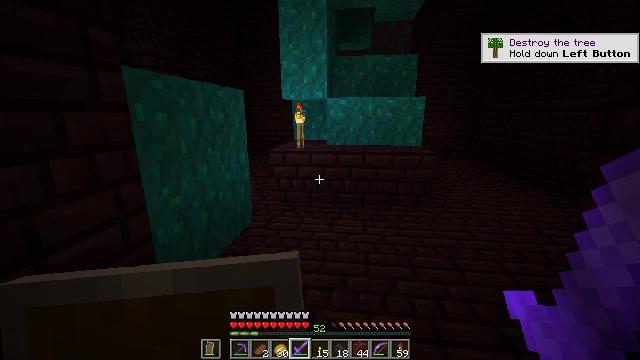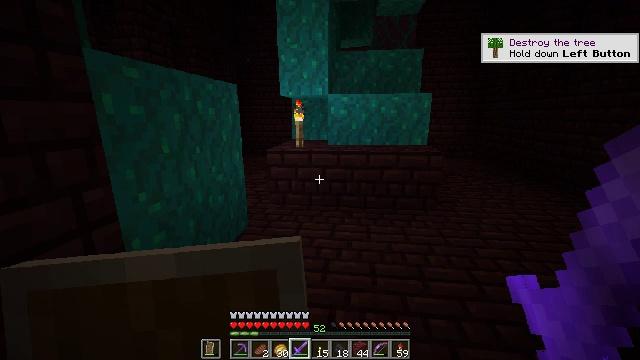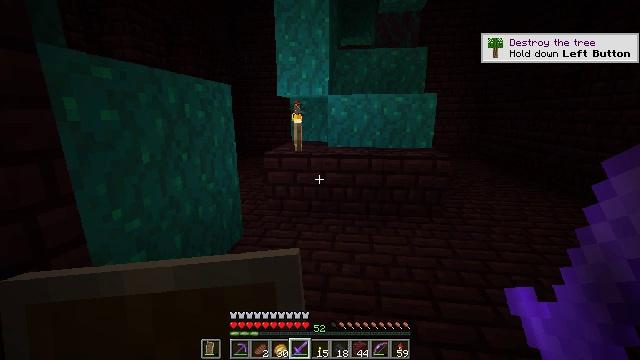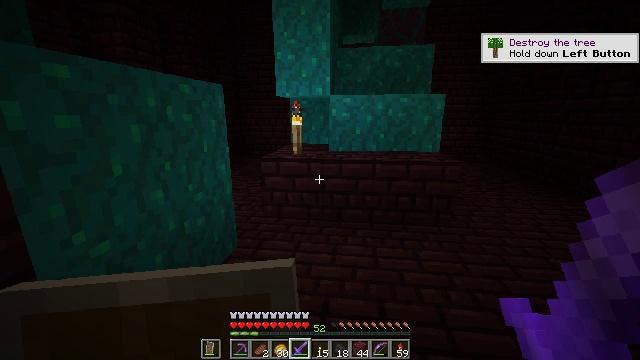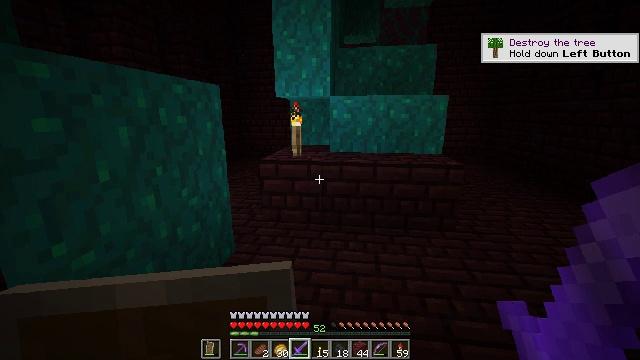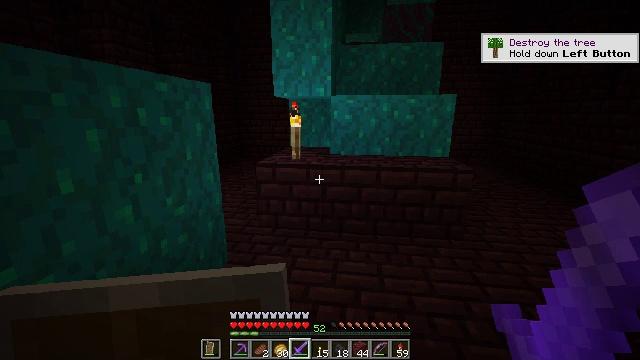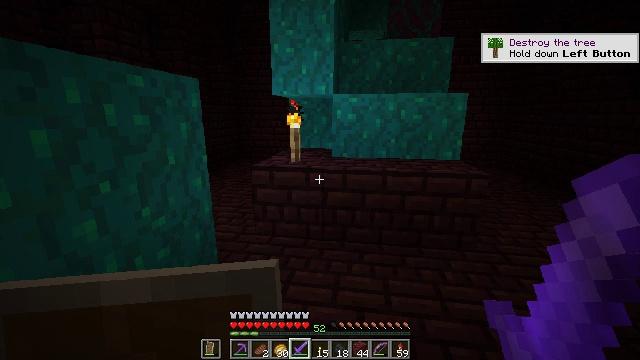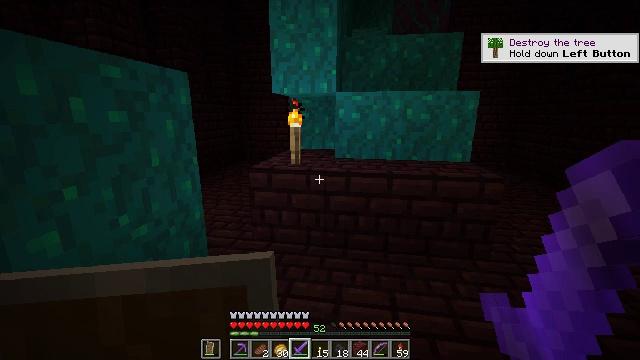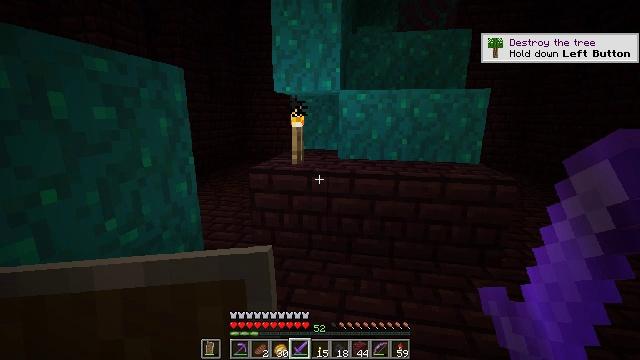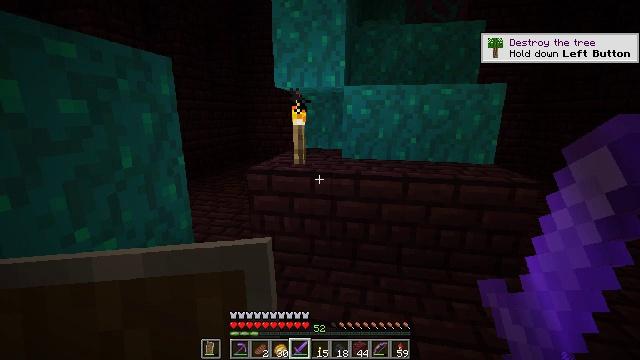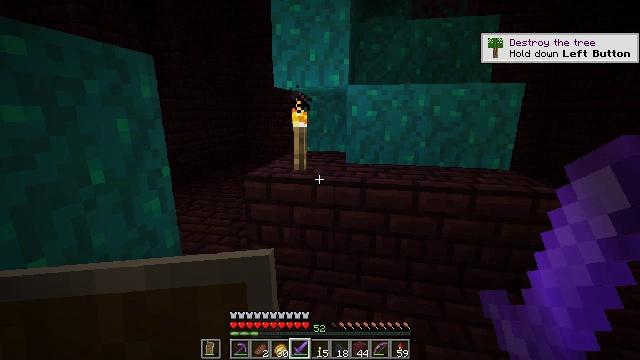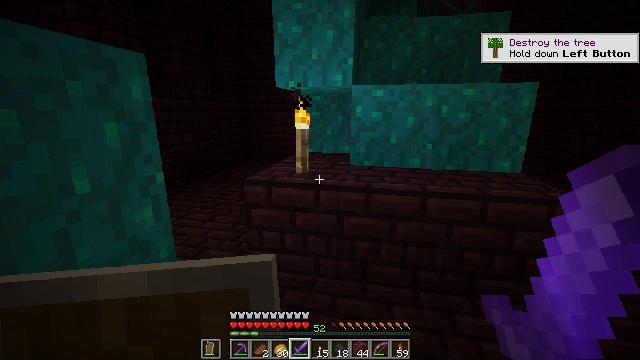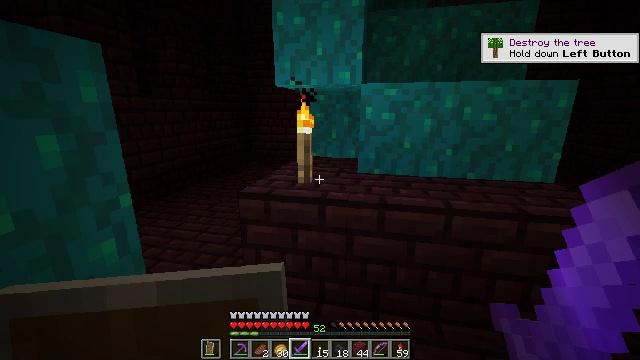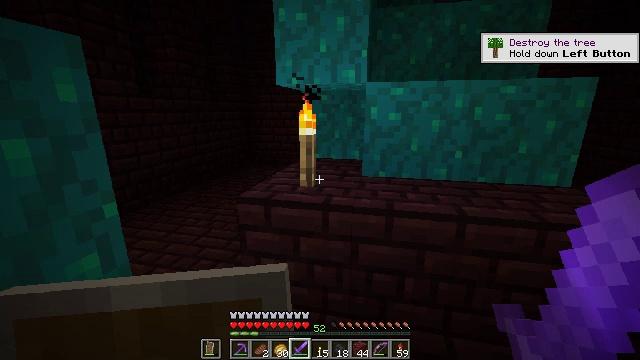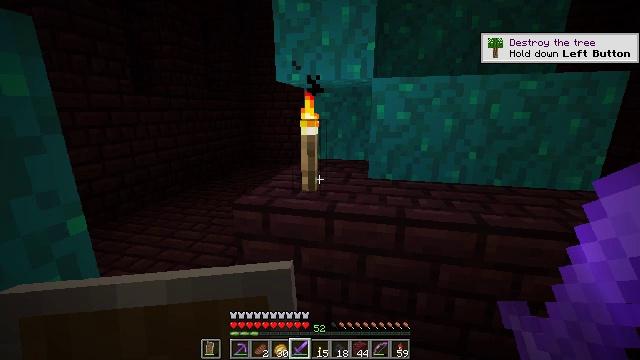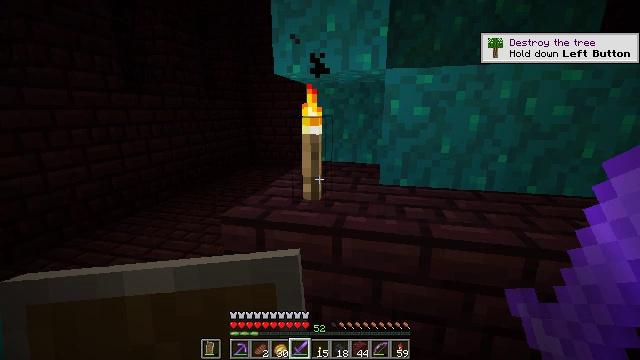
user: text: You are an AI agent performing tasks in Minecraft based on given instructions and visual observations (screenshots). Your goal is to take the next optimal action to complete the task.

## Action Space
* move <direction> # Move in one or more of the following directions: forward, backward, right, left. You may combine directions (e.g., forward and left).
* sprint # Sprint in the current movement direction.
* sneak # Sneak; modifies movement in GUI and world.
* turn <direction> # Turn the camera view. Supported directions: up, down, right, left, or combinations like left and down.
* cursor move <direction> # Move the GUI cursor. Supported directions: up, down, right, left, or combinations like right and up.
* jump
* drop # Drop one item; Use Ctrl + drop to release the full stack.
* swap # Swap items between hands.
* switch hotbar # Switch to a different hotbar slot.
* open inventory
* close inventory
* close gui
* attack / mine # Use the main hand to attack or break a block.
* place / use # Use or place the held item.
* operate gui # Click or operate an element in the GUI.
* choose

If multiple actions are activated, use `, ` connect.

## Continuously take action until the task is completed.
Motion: motion action
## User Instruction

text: Attack the torch to pick it up.
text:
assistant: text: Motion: move forward
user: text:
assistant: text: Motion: move forward
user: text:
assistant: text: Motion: move forward
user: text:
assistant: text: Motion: move forward
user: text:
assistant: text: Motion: move forward
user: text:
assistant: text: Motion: move forward
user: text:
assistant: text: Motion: move forward
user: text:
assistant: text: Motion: move forward
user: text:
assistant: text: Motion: move forward
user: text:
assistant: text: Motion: move forward
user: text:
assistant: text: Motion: move forward
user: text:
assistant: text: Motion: move forward
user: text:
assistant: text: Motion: move forward
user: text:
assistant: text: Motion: move forward
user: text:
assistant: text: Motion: move forward
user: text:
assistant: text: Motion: move forward
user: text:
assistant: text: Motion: move forward
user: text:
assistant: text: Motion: move forward and move left
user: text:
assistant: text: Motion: move forward and move left
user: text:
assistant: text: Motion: move forward and move left
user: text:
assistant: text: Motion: move forward and move left
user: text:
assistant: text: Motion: move forward and move left
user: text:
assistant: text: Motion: move forward and move left
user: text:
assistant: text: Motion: move forward and move left
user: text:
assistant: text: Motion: move forward and move left
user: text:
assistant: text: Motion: move forward and move left, turn right
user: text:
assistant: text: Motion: move forward and move left, turn right
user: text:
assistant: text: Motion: move forward and move left, turn right
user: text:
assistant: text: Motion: move forward and move left, turn right
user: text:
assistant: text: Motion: move forward and move left, turn right